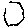
Label: hexagon